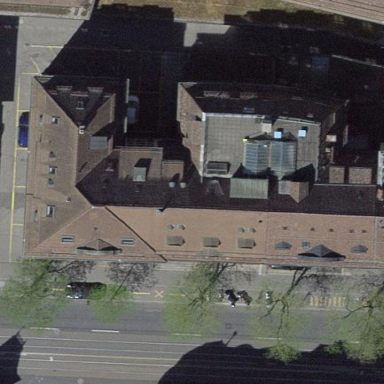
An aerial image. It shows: Building with gabled roof made of roof tiles. The orientation of the roof is across.